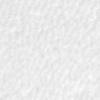
Label: no_change